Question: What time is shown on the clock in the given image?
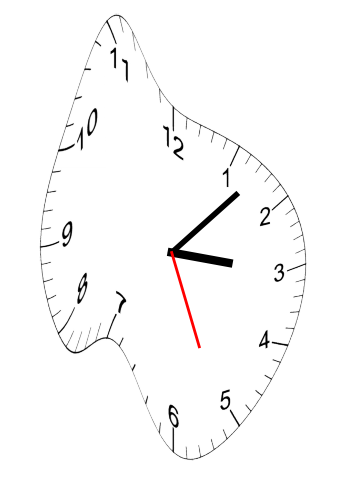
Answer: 03:07:26